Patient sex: F
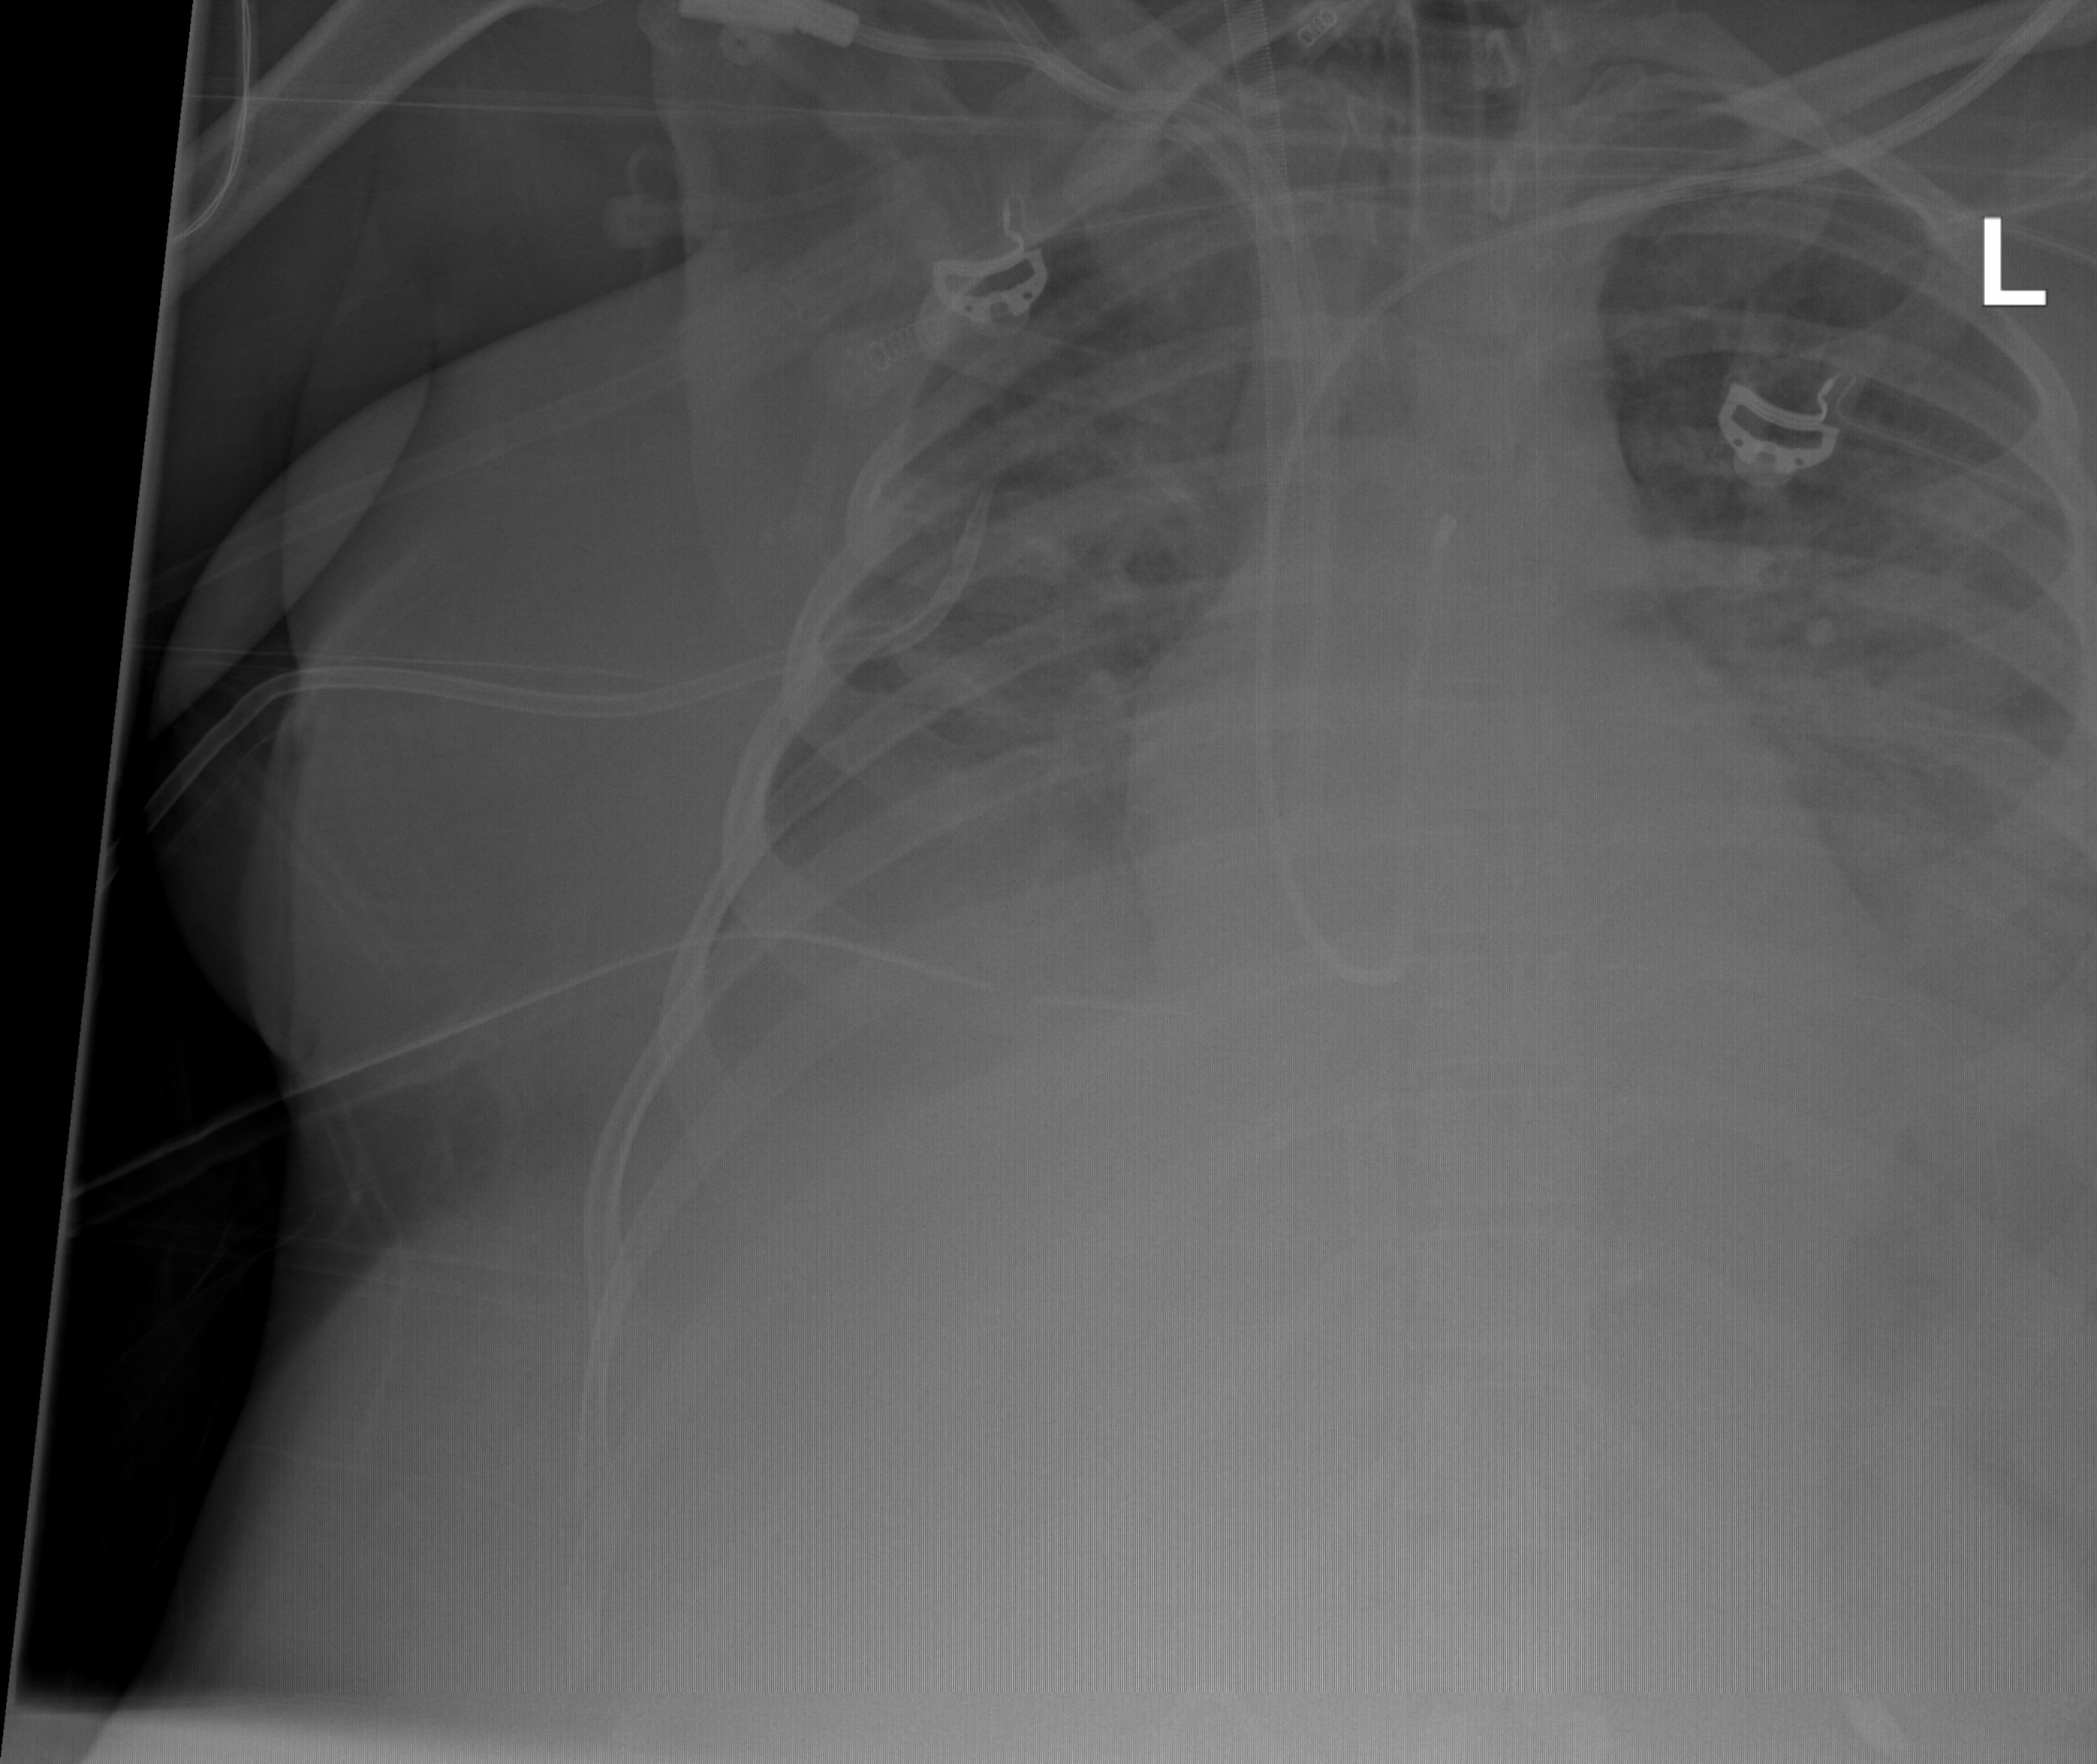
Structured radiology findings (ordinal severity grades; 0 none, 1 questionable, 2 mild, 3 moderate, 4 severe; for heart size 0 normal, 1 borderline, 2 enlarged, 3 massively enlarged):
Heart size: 0
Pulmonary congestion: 2
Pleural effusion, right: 3
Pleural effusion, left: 3
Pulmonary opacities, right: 2
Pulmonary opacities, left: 2
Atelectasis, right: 3
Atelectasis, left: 3